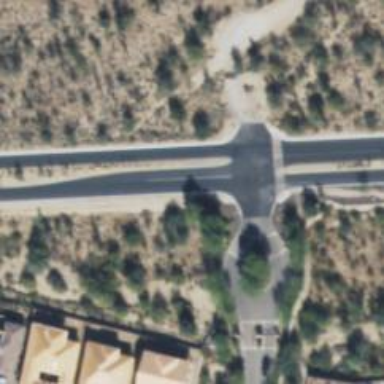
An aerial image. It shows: Unmarked crossing on footway.